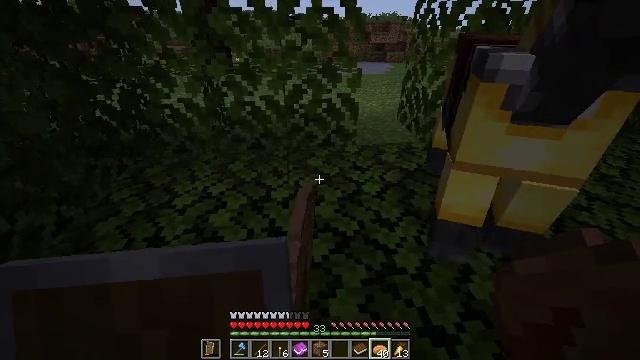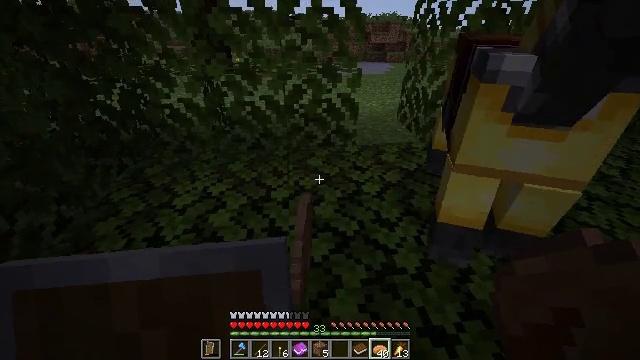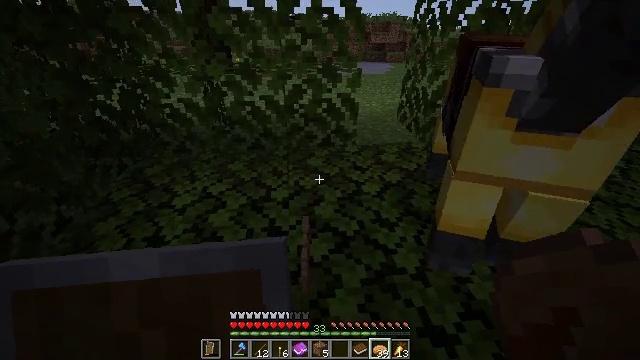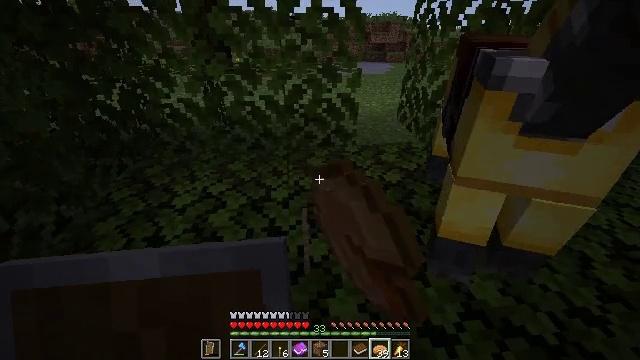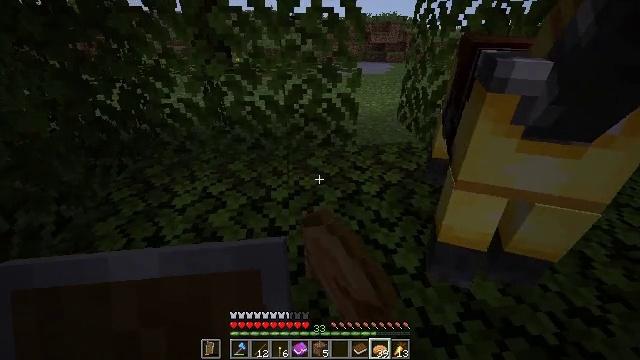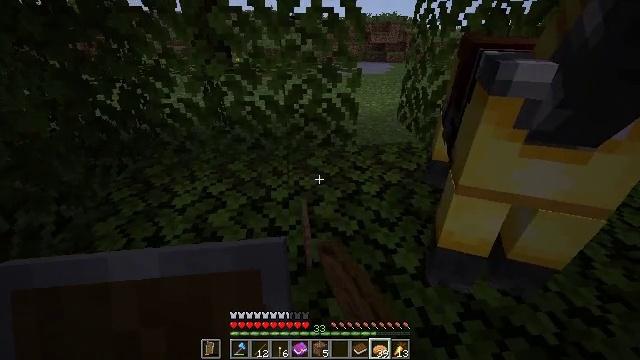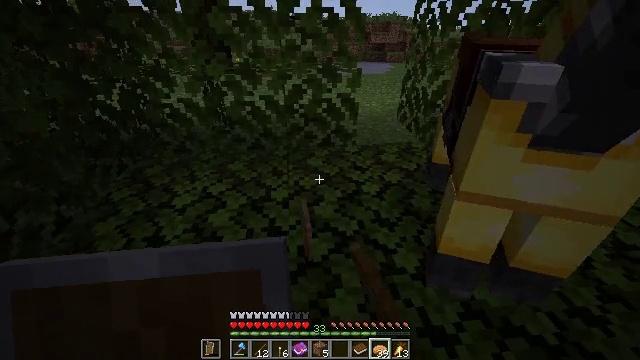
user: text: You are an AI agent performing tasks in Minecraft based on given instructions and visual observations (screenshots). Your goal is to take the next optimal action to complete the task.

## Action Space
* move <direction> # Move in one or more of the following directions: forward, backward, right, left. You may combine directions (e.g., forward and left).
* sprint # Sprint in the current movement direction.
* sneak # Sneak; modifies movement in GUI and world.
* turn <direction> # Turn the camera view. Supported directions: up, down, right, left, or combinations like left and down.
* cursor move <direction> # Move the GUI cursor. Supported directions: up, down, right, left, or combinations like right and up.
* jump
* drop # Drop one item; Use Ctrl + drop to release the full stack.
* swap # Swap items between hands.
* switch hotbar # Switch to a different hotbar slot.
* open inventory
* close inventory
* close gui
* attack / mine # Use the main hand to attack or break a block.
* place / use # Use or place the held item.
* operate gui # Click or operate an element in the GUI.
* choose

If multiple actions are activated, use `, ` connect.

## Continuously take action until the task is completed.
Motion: motion action
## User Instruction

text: Drop a pumpkin pie.
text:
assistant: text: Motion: no_op
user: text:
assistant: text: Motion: drop
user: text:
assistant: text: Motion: drop
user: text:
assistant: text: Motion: drop
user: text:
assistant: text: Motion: drop
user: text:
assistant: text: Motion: drop
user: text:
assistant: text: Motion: drop